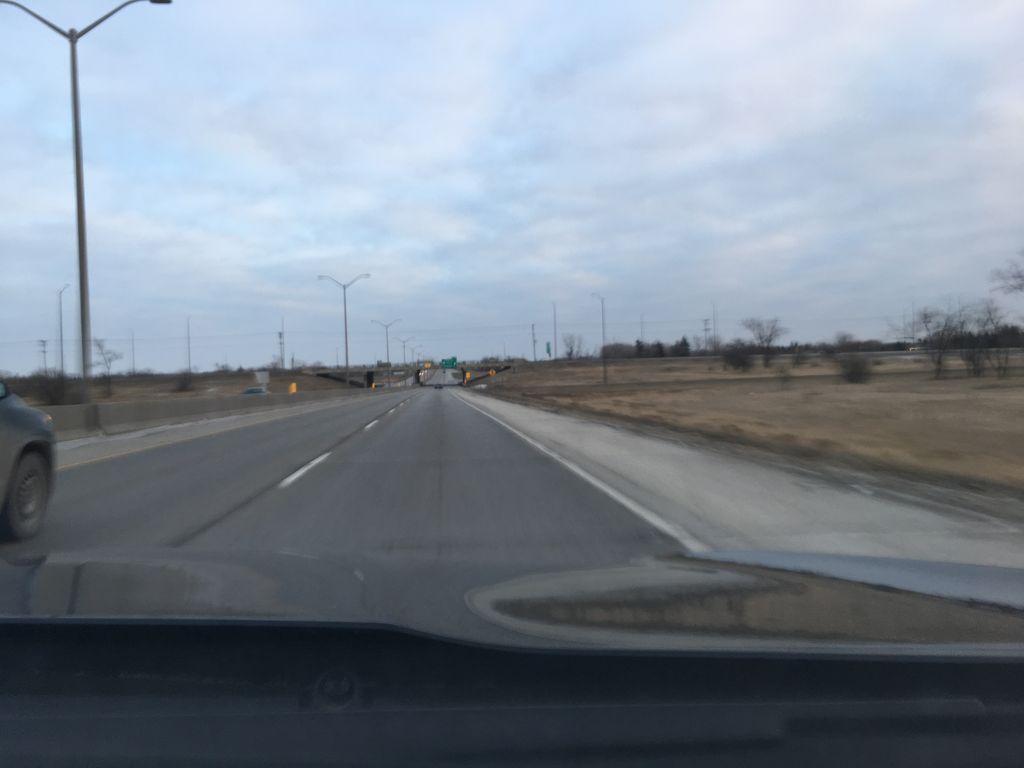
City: winnipeg